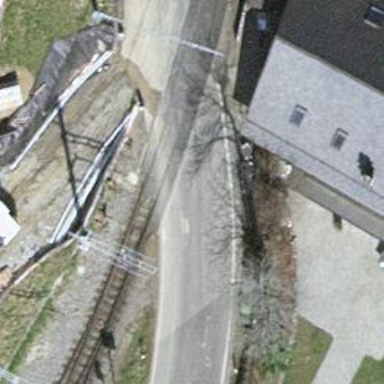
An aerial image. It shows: Railway switch.